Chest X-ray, PA view. Patient: 57 years old, sex M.
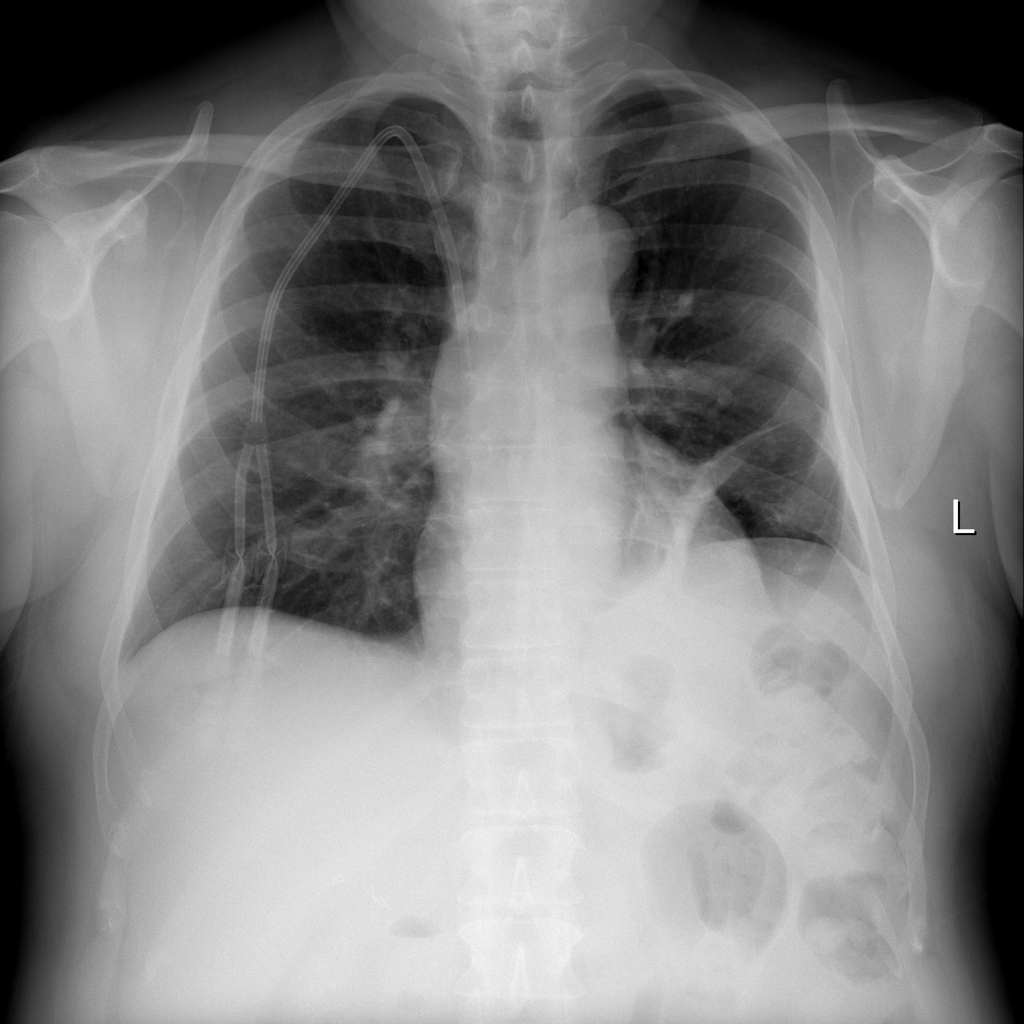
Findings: Atelectasis, Infiltration